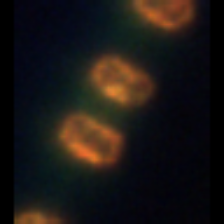
Taxon: Thalassiosira
Group: Diatoms